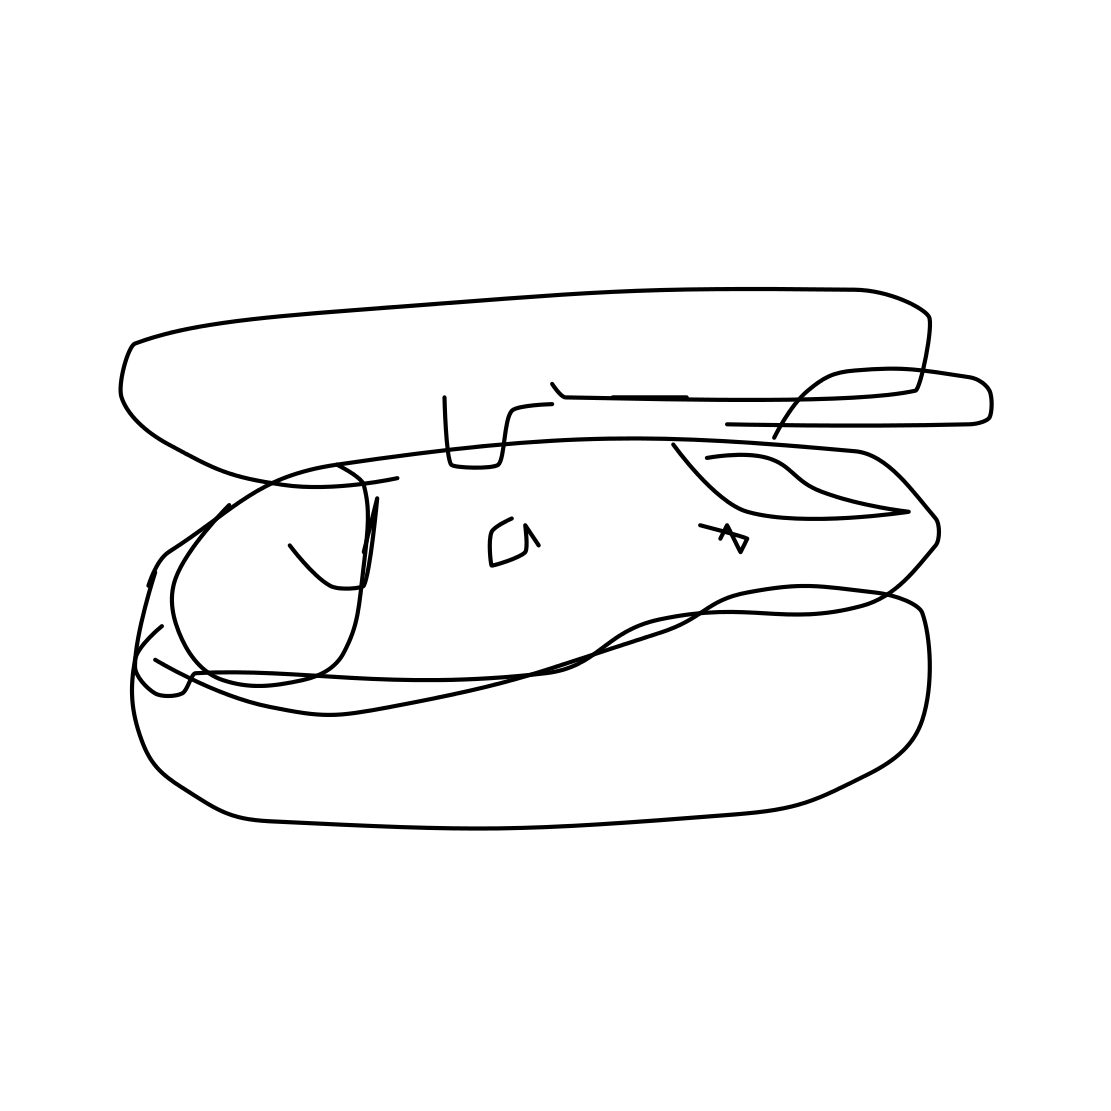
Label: hamburger